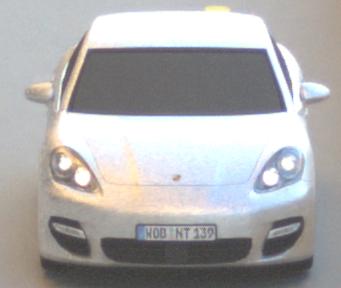
Make: Porsche
Model: Panamera
Detailed model: Panamera (970)
Model produced from: 2010/05
Model produced until: 2013/04
Doors: 5
Color: white
Road condition: dry road
Daytime: sunrise or sunset
Contrast: medium contrast